Question: Count the number of objects in the diagram.
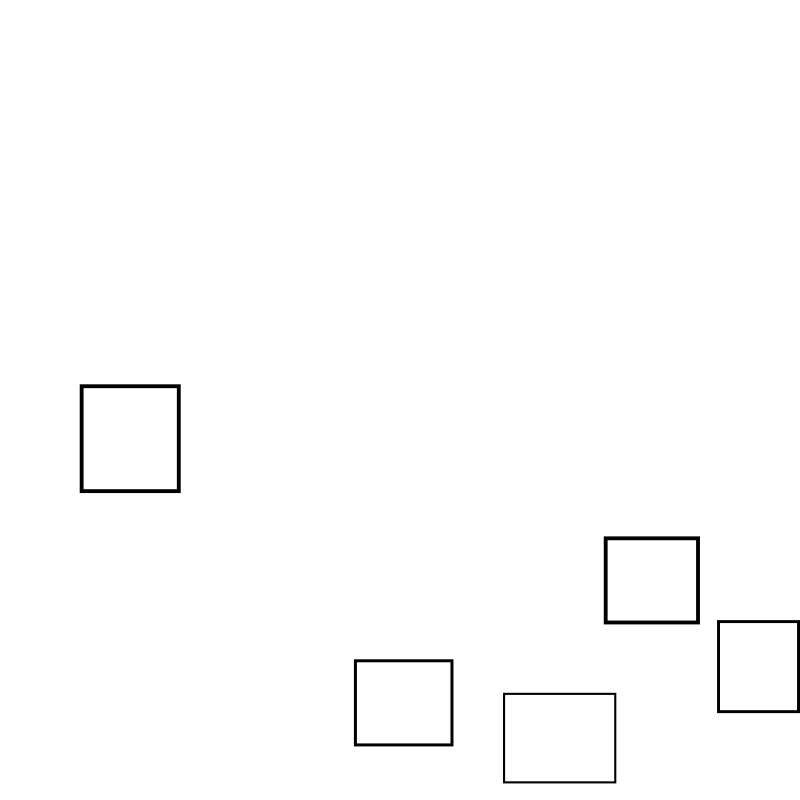
Answer: 5